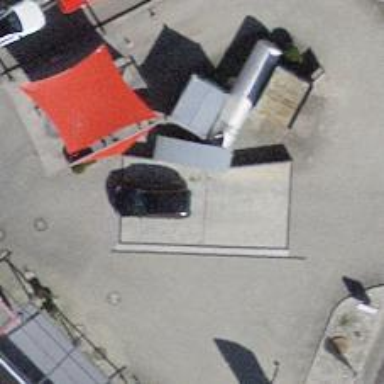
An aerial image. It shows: Fuel station.